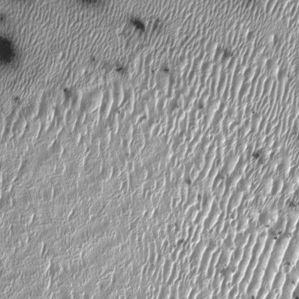
Label: frost